Question: I have a few classes: Class A - highest class, Class B and Class C which are initialized in Class A constructor. In Class B constructor is initialized Class B1 and in Class C constructor is initialized Class C1. C1 object and B1 object does not see each other.
Every time I need to send signal from C1 class to B1 class, I connecting C1 and C, C and B, finally, B and B1. So every time my programm emitting a signal in C1 class object, it is sending to C class object then to B and then to B1. (On image) Is it a right Qt Way? Or there is a better way to do that?

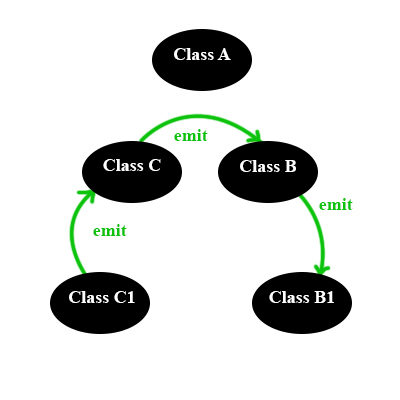
Answer: You could add to class C an interface which returns C1 and a similar interface to class B, too. Then after creating classes C and B, class A could ask C1 and B1 and connect C1's signal to B1's slot.
Or, if you have lots of these kind of cases and you definitely don't want to expose classes C1 and B1 to A, you could create your own signaling mechanism. Some kind of "post office" where classes could register as receivers and to where classes could send messages. In this case, class B1 would register as a receiver and class C1 would send messages. C1 and B1 would know nothing about each other. The post office class would send C1's message to B1. This kind of "post office" class could also be implemented using Qt's signals and slots.